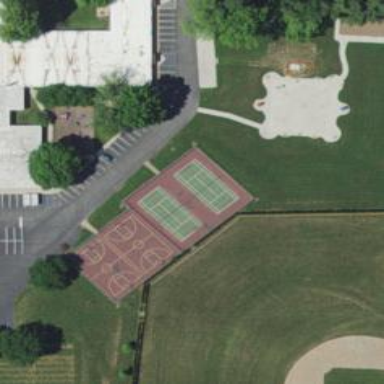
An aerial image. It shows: Tennis court on pitch.